Aerial crown-view tile of a tropical tree (Barro Colorado Island, Panama), acquired 20250414:
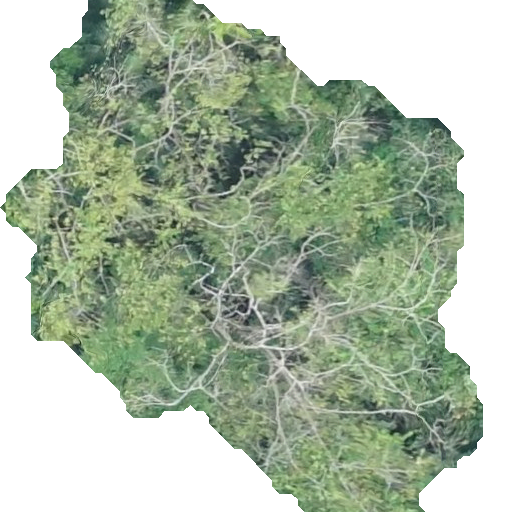
Species: Guazuma ulmifolia
GBIF accepted scientific name: Guazuma ulmifolia
Crown area: 252.093 m²